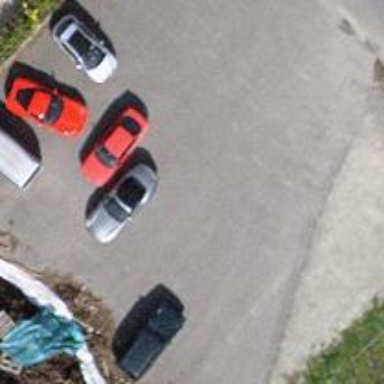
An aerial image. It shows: Parking area with surface.